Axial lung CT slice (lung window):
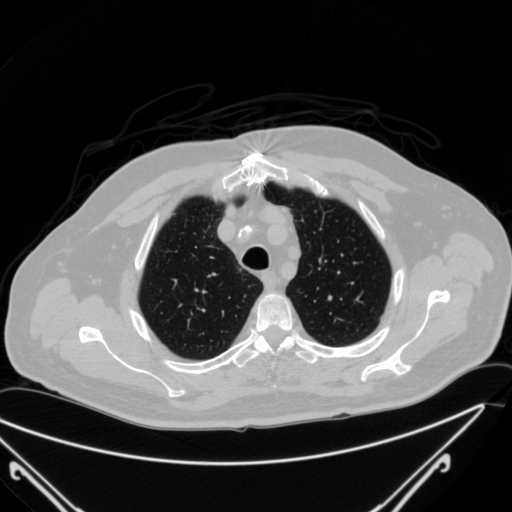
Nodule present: no